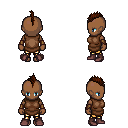
a pixel art fantasy rpg character, female body template, human, dark skin, brown tunic, gold greaves, brown mohawk hairstyle, leather bracers, maroon shoes, four views (front, back, left, right), 2x2 character sprite sheet, small pixel art, hard edges, no anti-aliasing